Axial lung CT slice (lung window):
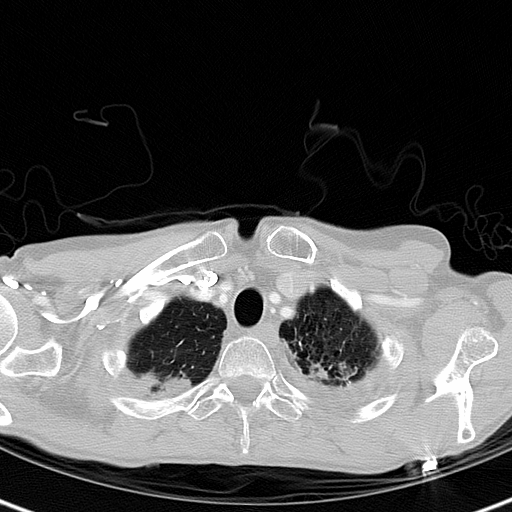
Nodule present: no